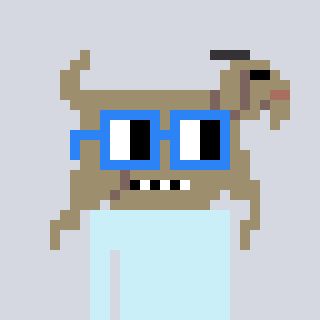
a pixel art character with square blue glasses, a goat-shaped head and a purple-colored body on a cool background